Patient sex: M
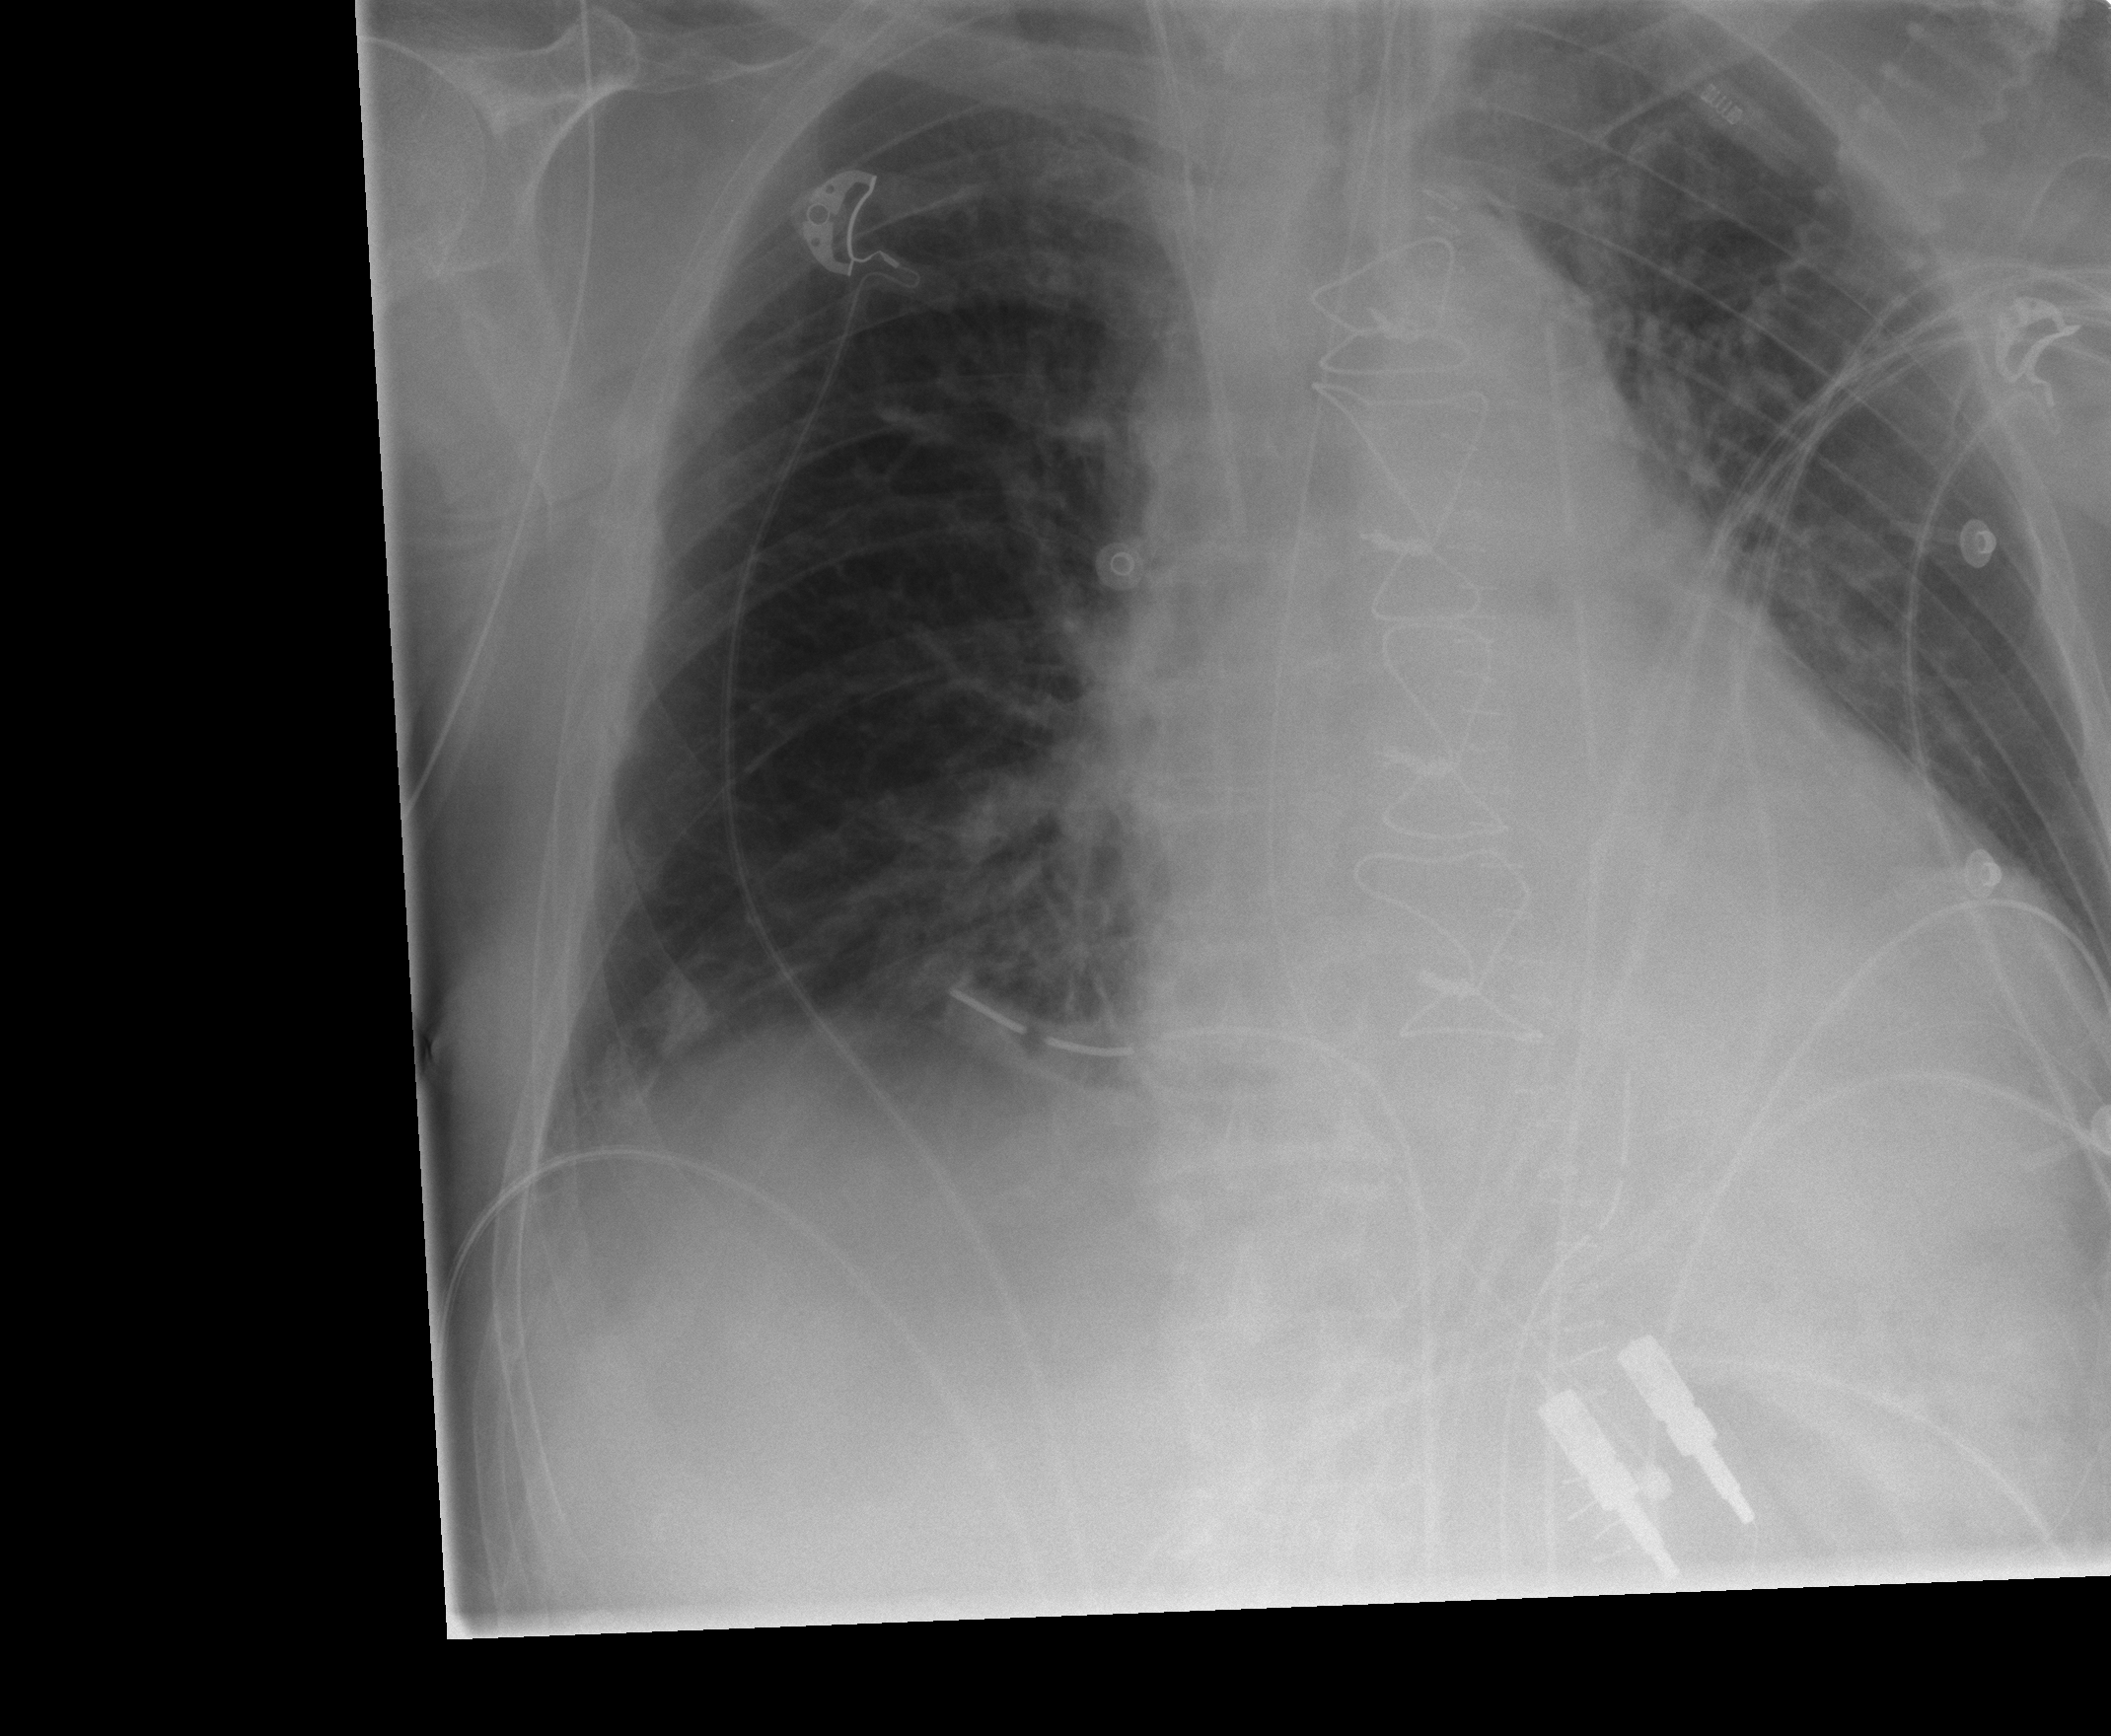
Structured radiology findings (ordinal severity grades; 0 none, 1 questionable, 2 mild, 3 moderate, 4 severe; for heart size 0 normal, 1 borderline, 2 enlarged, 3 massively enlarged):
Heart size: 2
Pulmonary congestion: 0
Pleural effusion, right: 0
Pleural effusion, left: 0
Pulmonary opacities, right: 0
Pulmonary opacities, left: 0
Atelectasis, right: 2
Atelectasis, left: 0